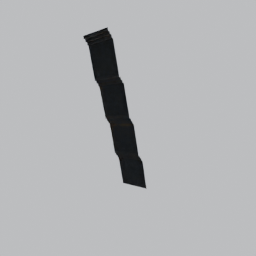
Label: architecture